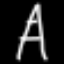
Label: The Eiffel Tower